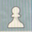
Piece: wP